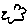
Label: cloud